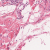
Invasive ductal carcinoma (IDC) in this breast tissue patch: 0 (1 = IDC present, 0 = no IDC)